Current action and preconditions to check: path_clear

Your task: For each precondition in the list above, predict whether it will hold at this action.

Consider the current scene as observed from the mobile robot's camera, and analyze the predicted future states of all dynamic agents (e.g., people, animals, vehicles, or any moving entities) within the NEXT SECOND.

IMPORTANT: Only answer "very likely" if you are absolutely certain—based on strong, clear evidence—that a dynamic agent will violate the precondition in the predicted future state. Do NOT answer "very likely" for unlikely, ambiguous, or low-probability risks.

Ask yourself for each precondition: Is there a high probability, with clear and convincing evidence, that the predicted future states of any dynamic agent will interfere with the predicted future state of the currently executing action within the NEXT SECOND, causing that precondition to fail?

Assess the risk level based on these predictions. Use "likely" or "very likely" if motions create a clear risk of interference.

Use "neutral" or "improbable" if agents are nearby but their predicted paths are clearly diverging or non-conflicting.

Failure Risk Categories: "very improbable", "improbable", "neutral", "likely", "very likely"

Answer Format: Output ONLY the probability_of_failure value from these categories: "very improbable", "improbable", "neutral", "likely", "very likely"

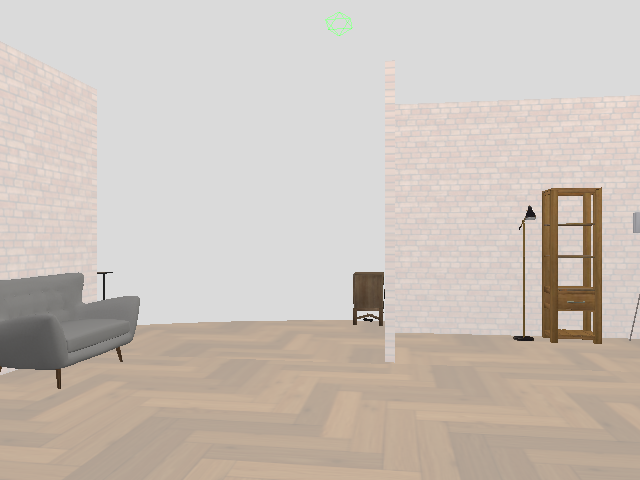

Answer: very improbable